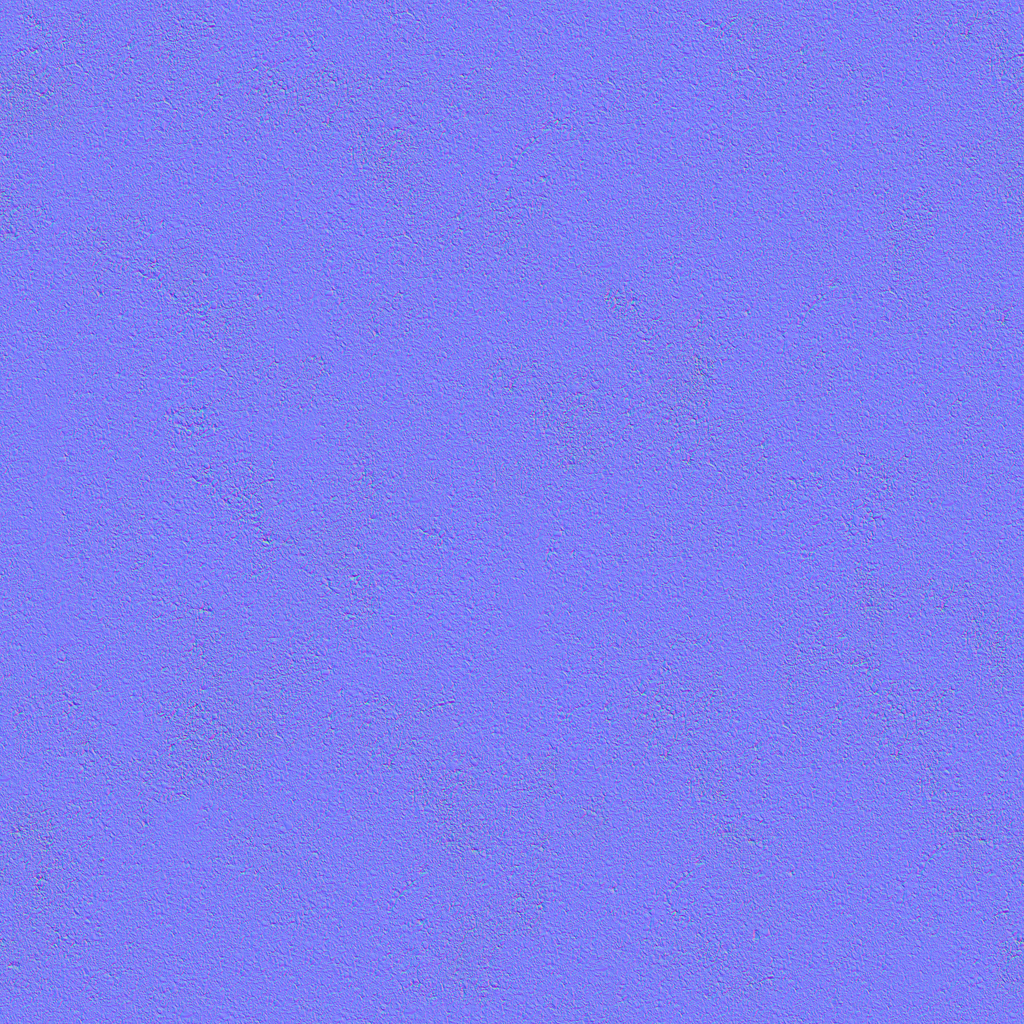
Texture map type: NormalGL